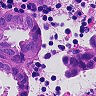
Metastatic tissue present: yes